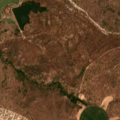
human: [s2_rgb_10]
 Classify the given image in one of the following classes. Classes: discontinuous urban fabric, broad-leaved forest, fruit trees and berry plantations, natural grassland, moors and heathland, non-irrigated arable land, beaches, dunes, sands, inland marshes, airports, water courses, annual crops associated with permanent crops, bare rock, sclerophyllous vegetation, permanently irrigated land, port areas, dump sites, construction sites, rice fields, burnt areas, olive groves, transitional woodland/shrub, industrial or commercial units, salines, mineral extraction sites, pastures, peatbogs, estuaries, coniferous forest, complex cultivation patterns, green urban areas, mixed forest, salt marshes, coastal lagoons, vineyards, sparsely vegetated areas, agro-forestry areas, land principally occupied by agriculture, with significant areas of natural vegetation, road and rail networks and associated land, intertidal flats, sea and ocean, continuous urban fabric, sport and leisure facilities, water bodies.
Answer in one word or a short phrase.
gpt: pastures, agro-forestry areas, broad-leaved forest, transitional woodland/shrub